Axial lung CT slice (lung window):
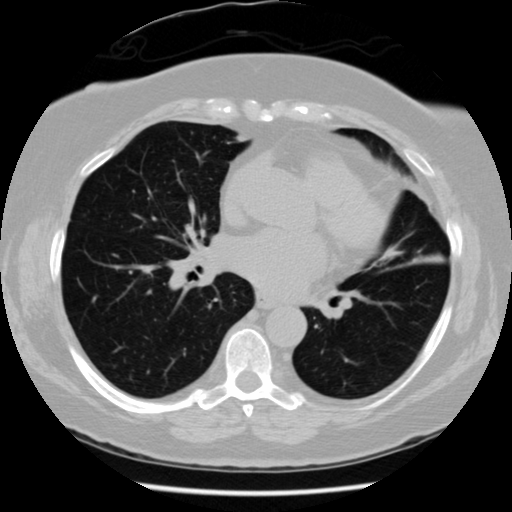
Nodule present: no